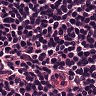
Metastatic tissue present: no